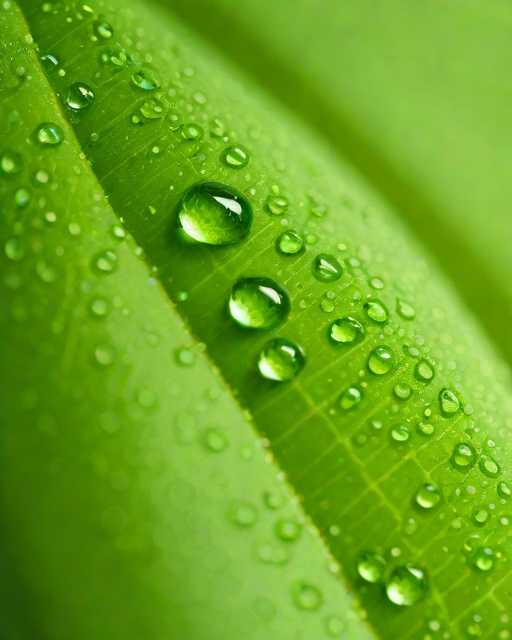
Category: Spring